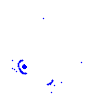
Particle: electron